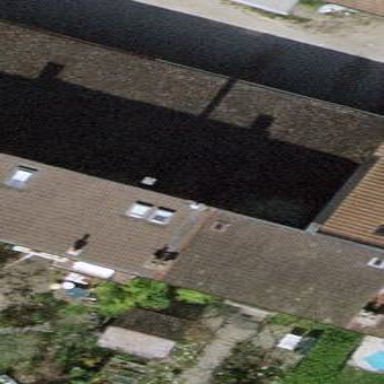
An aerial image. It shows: Terrace building.